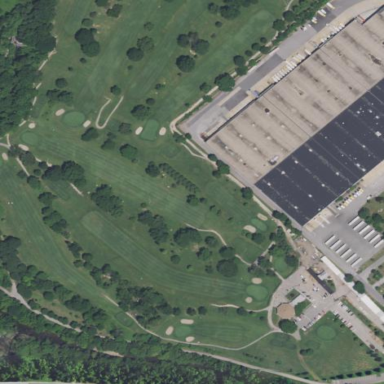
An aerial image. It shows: Golf course.